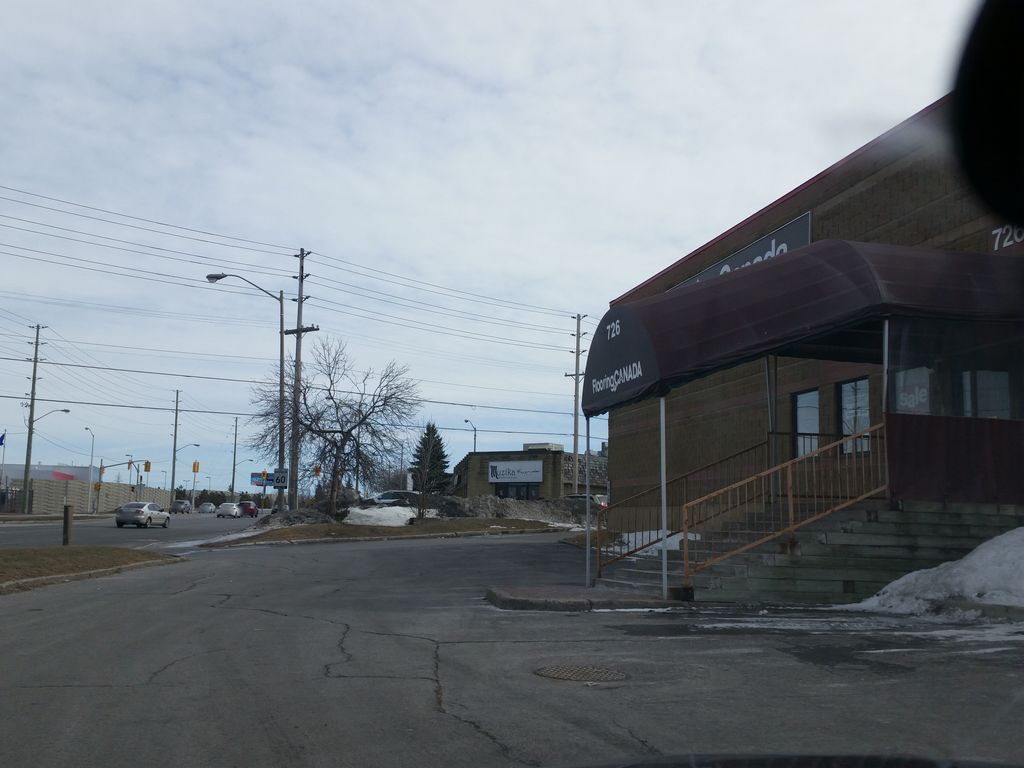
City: ottawa-gatineau